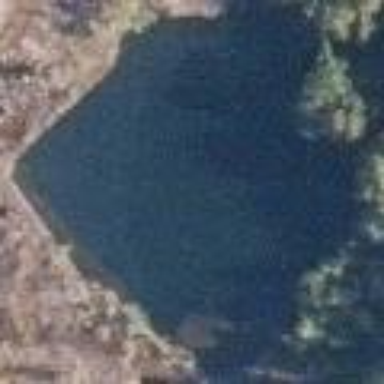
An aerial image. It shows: Reservoir.